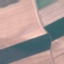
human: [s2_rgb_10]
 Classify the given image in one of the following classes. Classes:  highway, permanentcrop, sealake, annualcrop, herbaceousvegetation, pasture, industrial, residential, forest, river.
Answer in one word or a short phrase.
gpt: AnnualCrop